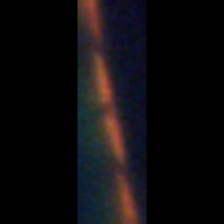
Taxon: Psuedo-nitzschia
Group: Diatoms